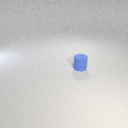
small blue rubber cylinder